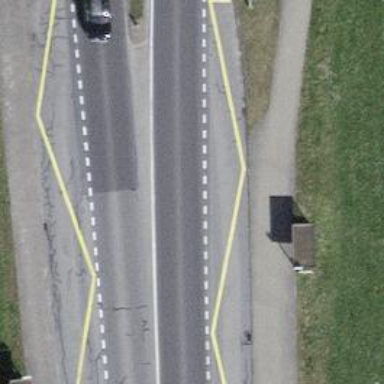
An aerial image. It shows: Primary highway with cycle track on the left.